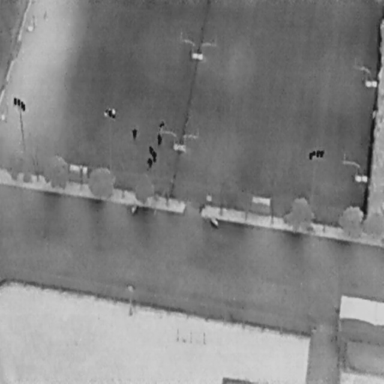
There are six People in the infrared image.